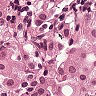
Metastatic tissue present: yes